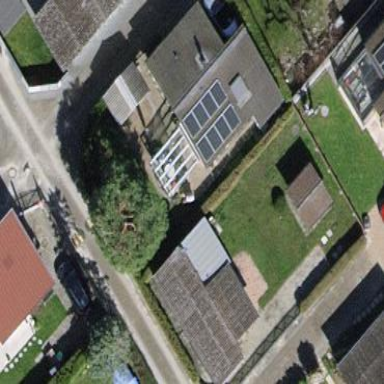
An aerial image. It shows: Static caravan building.